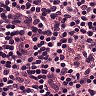
Metastatic tissue present: no